Question: I am using specflow for automating my test. As expected, when any of the [Given-when-then] methods say do not find and element, they throw exception. I want to get the error message of this exception in [afterscenario] method called after each scenario.
Is this possible?
for example below is the error message I need to catch

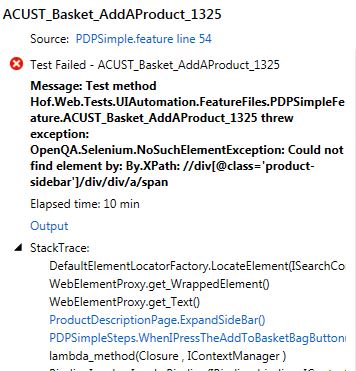
Answer: You are looking for 'ScenarioContext.Current.TestError'. I tried looking through the SpecFlow documentation, but I think I found this property by just drilling down into the 'ScenarioContext.Current' property using Intellisense in Visual Studio.
'''
using TechTalk.SpecFlow;
namespace Your.Project
{
[Binding]
public class CommonHooks
{
[AfterScenario]
public void AfterScenario()
{
Exception lastError = ScenarioContext.Current.TestError;
if (lastError != null)
{
if (lastError is OpenQA.Selenium.NoSuchElementException)
{
// Test failure cause by not finding an element on the page
}
}
}
}
}
'''
To avoid exceptions when running tests in a multi-threaded context when accessing 'ScenarioContext.Current', you can utilize the build-in dependency injection framework to pass the current context in as a constructor argument to your 'CommonHooks' class:
'''
[Binding]
public class CommonHooks
{
public CommonHooks(ScenarioContext currentScenario)
{
this.currentScenario = currentScenario;
}
private ScenarioContext currentScenario;
[AfterScenario]
public void AfterScenario()
{
Exception lastError = currentScenario.TestError;
if (lastError != null)
{
if (lastError is OpenQA.Selenium.NoSuchElementException)
{
// Test failure cause by not finding an element on the page
}
}
}
}
'''